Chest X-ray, PA view. Patient: 28 years old, sex M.
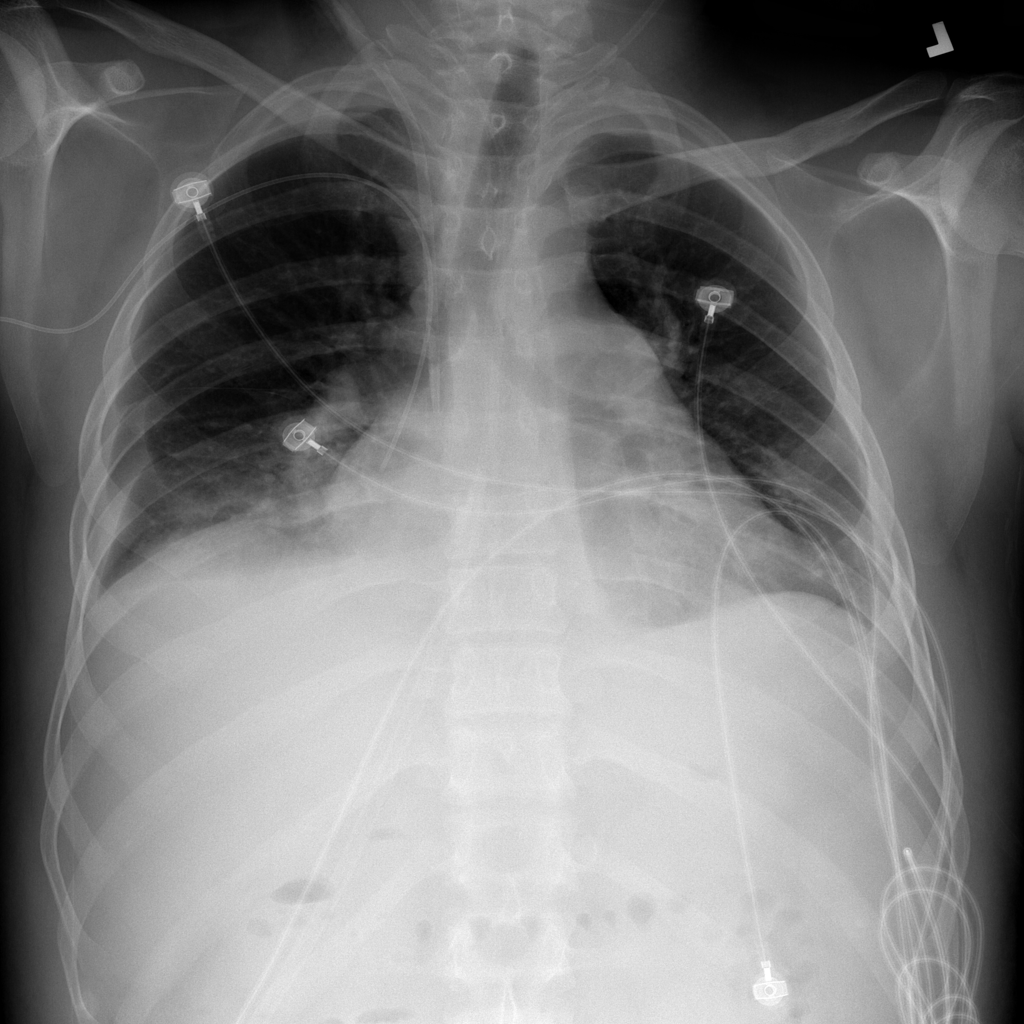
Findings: Effusion